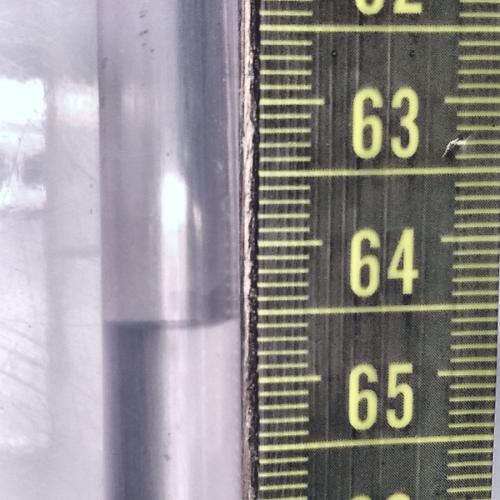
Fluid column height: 64.6 cm